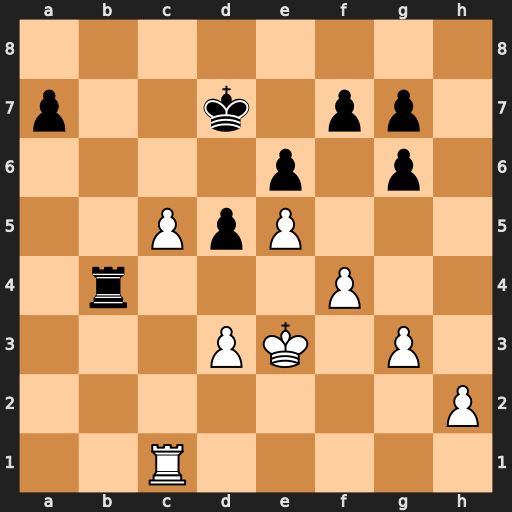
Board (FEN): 8/p2k1pp1/4p1p1/2PpP3/1r3P2/3PK1P1/7P/2R5
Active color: w
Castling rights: -
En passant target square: -
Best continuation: Ra1 Kc6 Rxa7